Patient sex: M
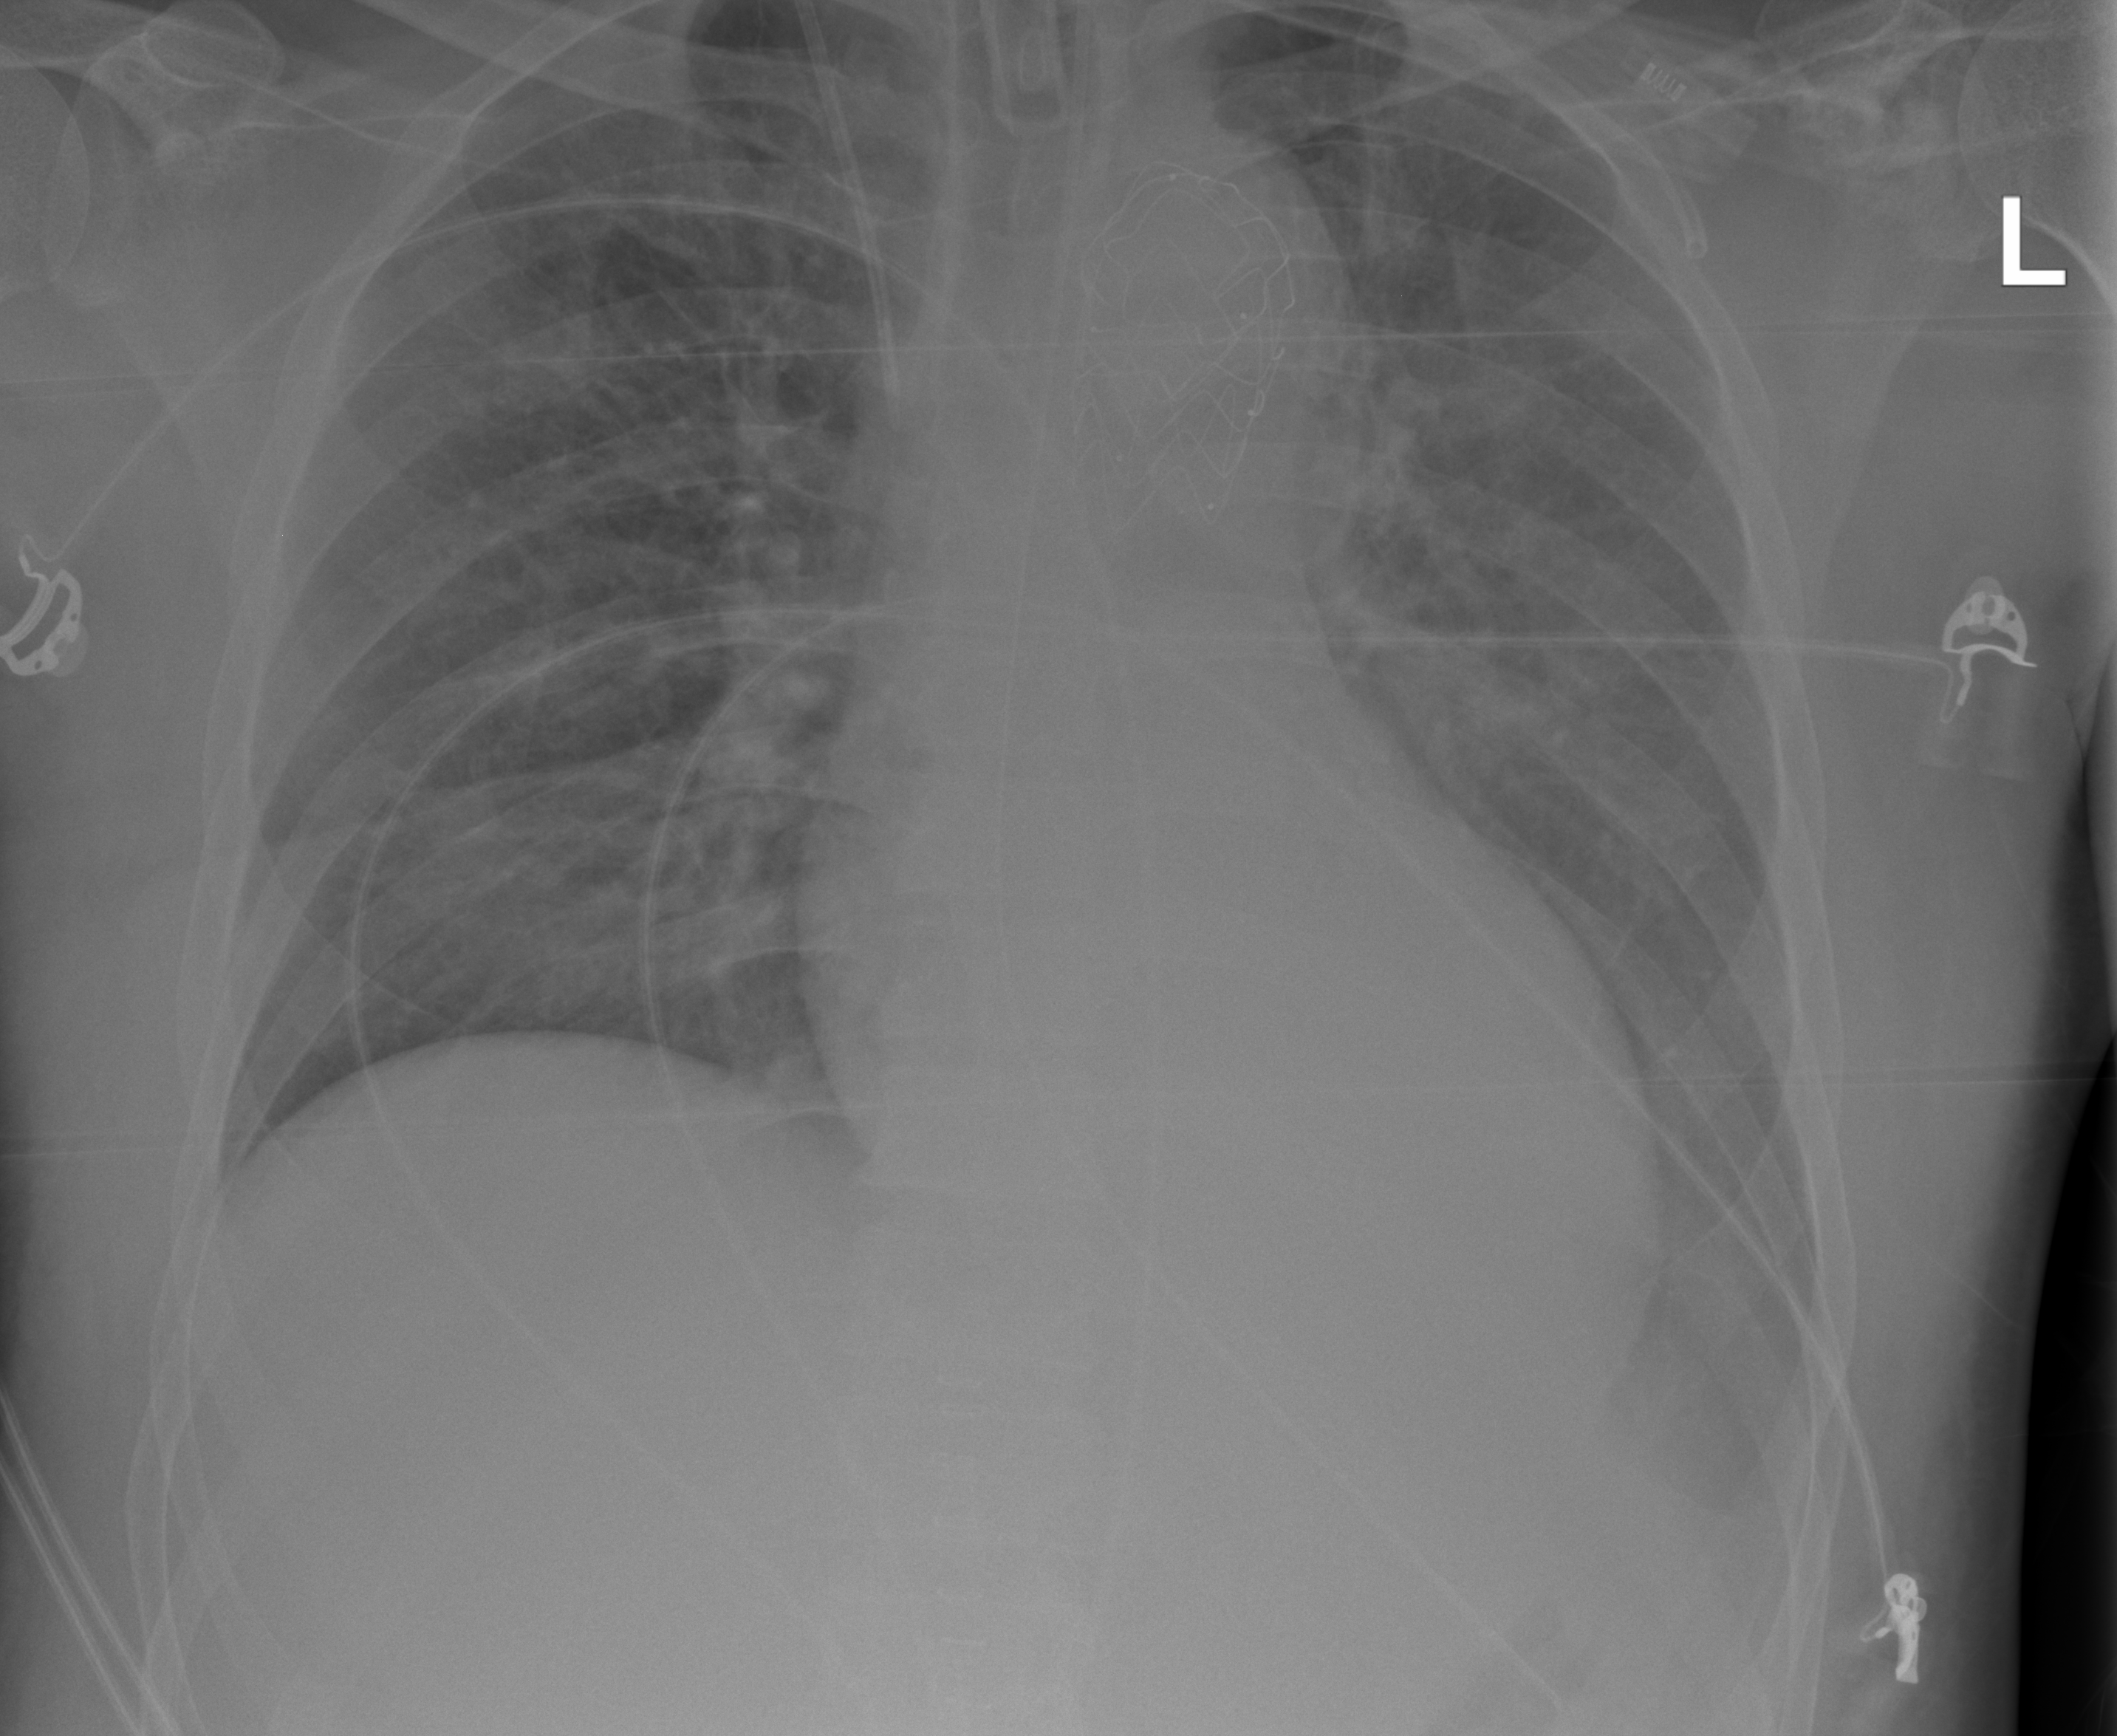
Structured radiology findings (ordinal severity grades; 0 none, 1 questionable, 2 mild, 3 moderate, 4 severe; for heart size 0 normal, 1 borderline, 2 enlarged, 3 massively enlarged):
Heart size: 1
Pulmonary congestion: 2
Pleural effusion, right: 0
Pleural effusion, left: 2
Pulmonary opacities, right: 1
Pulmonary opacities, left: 1
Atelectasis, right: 0
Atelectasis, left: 1